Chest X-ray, PA view. Patient: 36 years old, sex F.
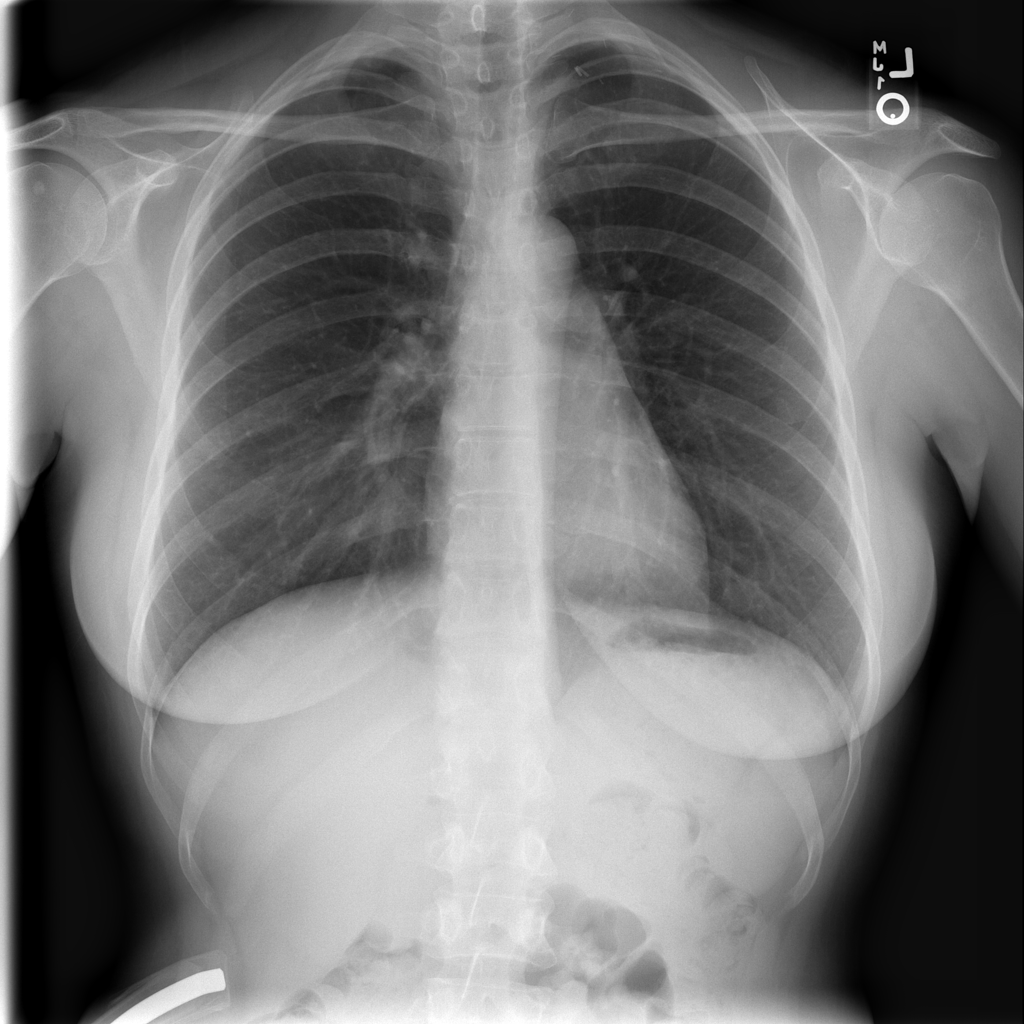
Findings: No Finding